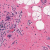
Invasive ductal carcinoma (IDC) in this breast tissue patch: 0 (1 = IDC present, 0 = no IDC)